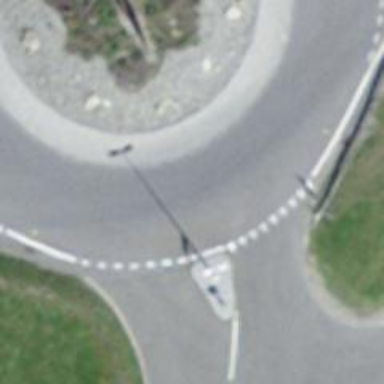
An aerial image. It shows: Roundabout at primary highway.